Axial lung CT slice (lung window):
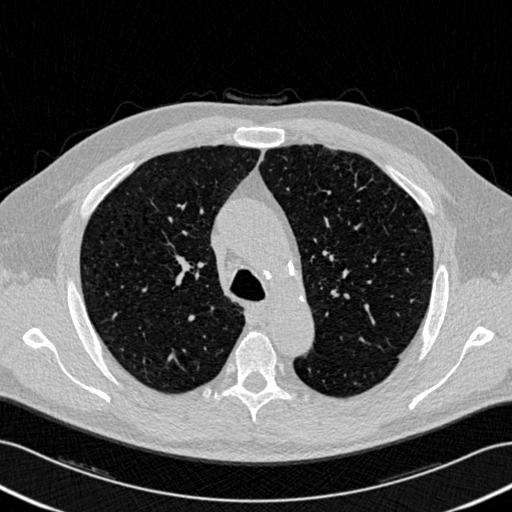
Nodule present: no